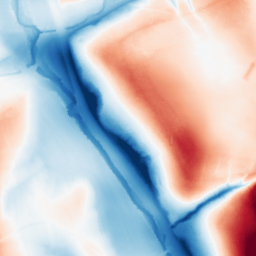
Category: classical
Decomposition family: gaussian_anisotropic
Decomposition parameters: sigma_x: 50
sigma_y: 2
Upsampling method: bspline
Upsampling parameters: scale: 2
Upsampling scale: 2